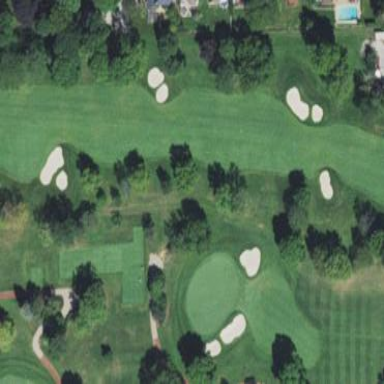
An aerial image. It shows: Well-maintained grassy area known as fairway on golf course.